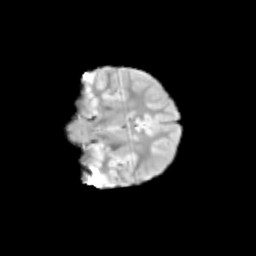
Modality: T2w
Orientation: coronal
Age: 10
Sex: female
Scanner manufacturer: siemens
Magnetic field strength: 3 T
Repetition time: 3.8 s
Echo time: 0.07 s